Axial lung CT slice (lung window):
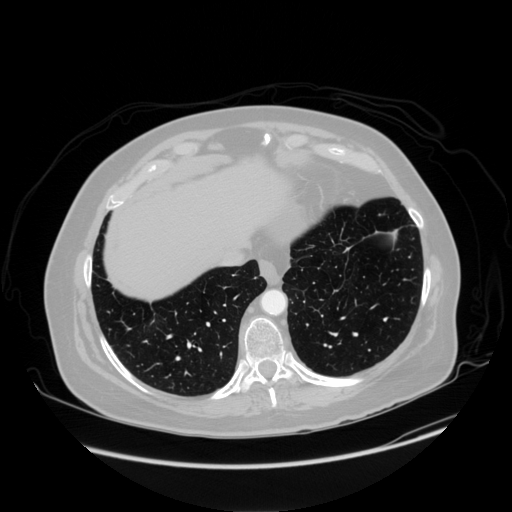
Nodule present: no